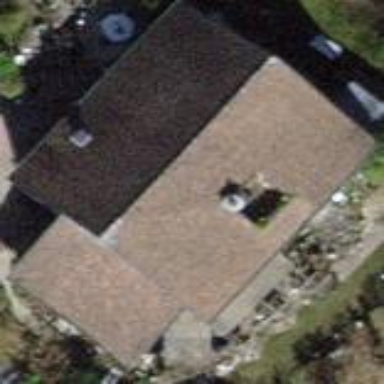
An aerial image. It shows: Detached building with gabled roof.